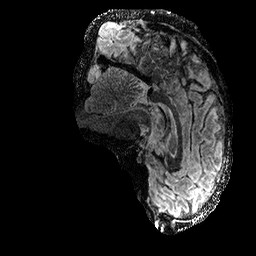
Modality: FLAIR
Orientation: sagittal
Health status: ill
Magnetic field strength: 3 T